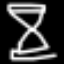
Label: hourglass